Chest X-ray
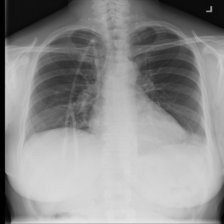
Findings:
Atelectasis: negative
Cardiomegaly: negative
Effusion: negative
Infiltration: negative
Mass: negative
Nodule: negative
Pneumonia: negative
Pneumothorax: negative
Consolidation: negative
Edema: negative
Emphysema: negative
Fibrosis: negative
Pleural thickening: positive
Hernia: negative